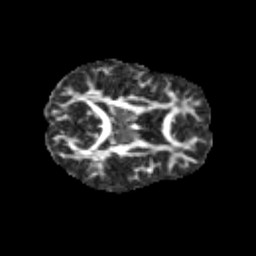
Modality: FA
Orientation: axial
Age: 13
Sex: female
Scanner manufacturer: siemens
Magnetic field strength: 3 T
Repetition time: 3.8 s
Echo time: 0.07 s